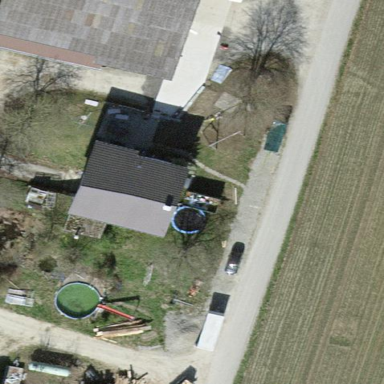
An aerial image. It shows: Farm building with gabled roof.